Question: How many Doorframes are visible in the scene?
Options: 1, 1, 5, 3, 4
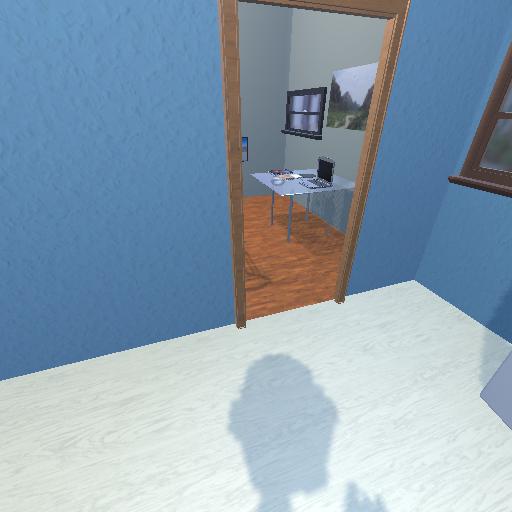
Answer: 1